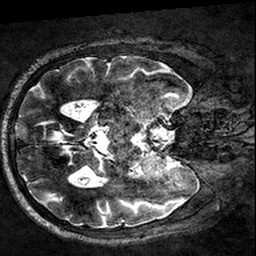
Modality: T2w
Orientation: axial
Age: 68
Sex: male
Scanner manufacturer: siemens
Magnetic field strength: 3 T
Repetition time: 3.2 s
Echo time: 0.567 s